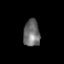
Tissue: skin
Cell type: Epithelial cells
Senescence score: 0.2302
Nuclear area (px): 435
Mean DAPI intensity: 109.441